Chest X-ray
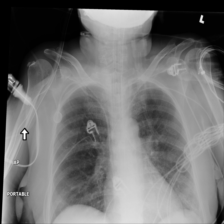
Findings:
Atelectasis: negative
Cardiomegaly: negative
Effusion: negative
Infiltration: negative
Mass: negative
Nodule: negative
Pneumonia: negative
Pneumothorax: negative
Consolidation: negative
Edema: negative
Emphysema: negative
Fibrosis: negative
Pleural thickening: negative
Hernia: negative